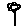
Label: flower